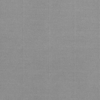
Label: dusty